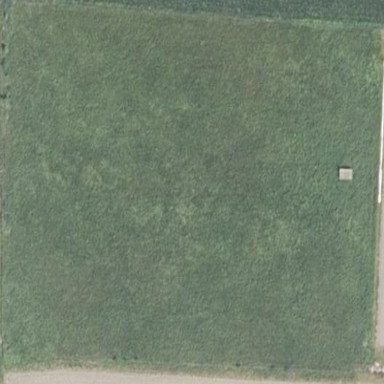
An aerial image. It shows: Beautiful meadow.